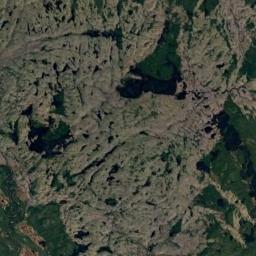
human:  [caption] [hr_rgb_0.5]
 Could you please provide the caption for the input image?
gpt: About two-fifths of this wetland is water .

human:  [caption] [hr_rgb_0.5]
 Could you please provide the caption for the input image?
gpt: There are a few brown bare lands in the river in a wetland with sparse green plants on the bare lands .

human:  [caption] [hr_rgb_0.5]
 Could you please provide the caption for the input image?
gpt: The wetland consists of bare land, Green plants and water .

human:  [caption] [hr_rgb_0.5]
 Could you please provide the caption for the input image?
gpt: There are many different shapes and sizes of water around the wetlands .

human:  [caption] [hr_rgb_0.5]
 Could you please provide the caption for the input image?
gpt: There are much bare land and some water areas on the wetland .